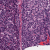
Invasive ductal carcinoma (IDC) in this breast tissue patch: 1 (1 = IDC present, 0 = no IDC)